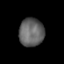
Tissue: prostate
Cell type: T cells
Senescence score: 0.3283
Nuclear area (px): 690
Mean DAPI intensity: 99.194